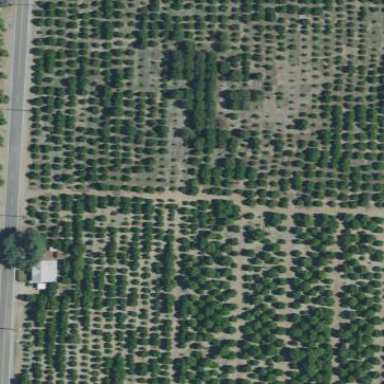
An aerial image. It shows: Orchard.